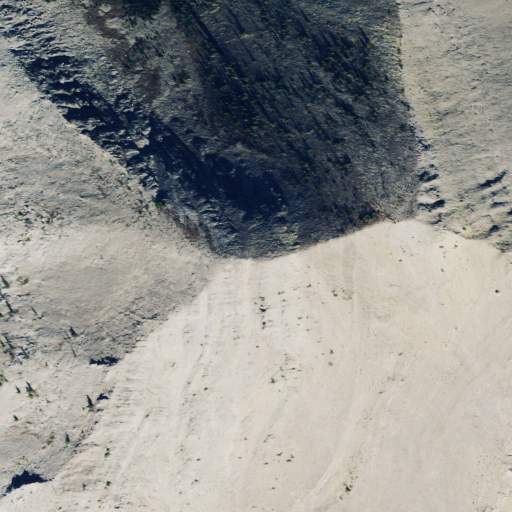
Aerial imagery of mountain in Montana named Arsenic Mountain containing barren land, shrub, and evergreen forest